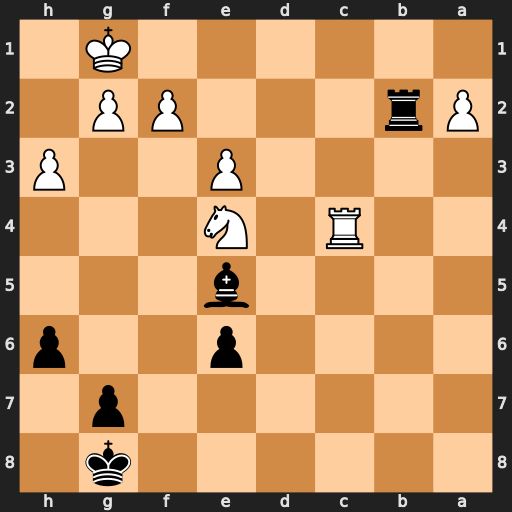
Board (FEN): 6k1/6p1/4p2p/4b3/2R1N3/4P2P/Pr3PP1/6K1
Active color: b
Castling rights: -
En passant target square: -
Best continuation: Rb1+ Rc1 Rxc1#